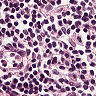
Metastatic tissue present: no